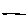
Label: line